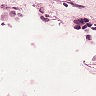
Metastatic tissue present: yes